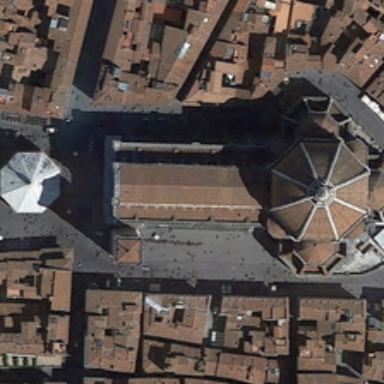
A red church is surrounded by many red buildings .